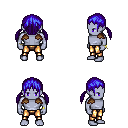
a pixel art fantasy rpg character, male body template, dark elf, purple skin, leather shoulder armor, gold greaves, blue twin-tailed hairstyle, bracelets, four views (front, back, left, right), 2x2 character sprite sheet, small pixel art, hard edges, no anti-aliasing